Question: >
<URL>
I am currently coding a server socket application where you can connect to several clients via a thread pool.
But when I want to compile the main I get:

Why do I get that? I still have a main in my mainServer.java
I appreciate your answer!!!
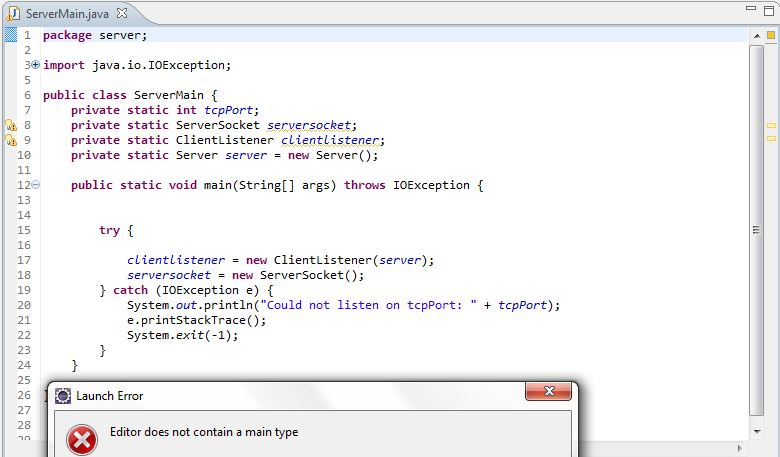
Answer: Make sure your Launch Configuration is pointed to ServerMain, and if it isn't, make sure you do 'Run As > Java Application'.
Otherwise you could try a 'Project > Clean'
Also some more questions that deals with this that could be helpful,
<URL>
<URL>